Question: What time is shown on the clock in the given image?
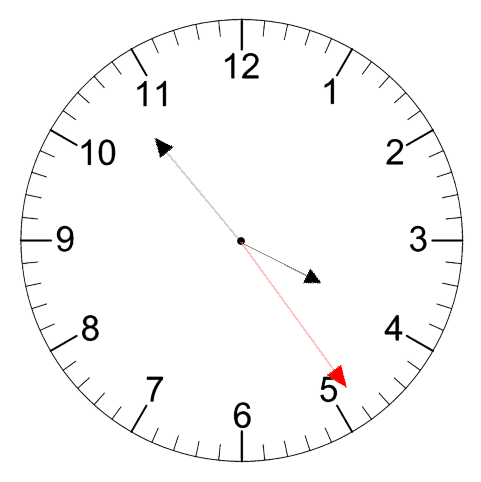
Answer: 03:53:24